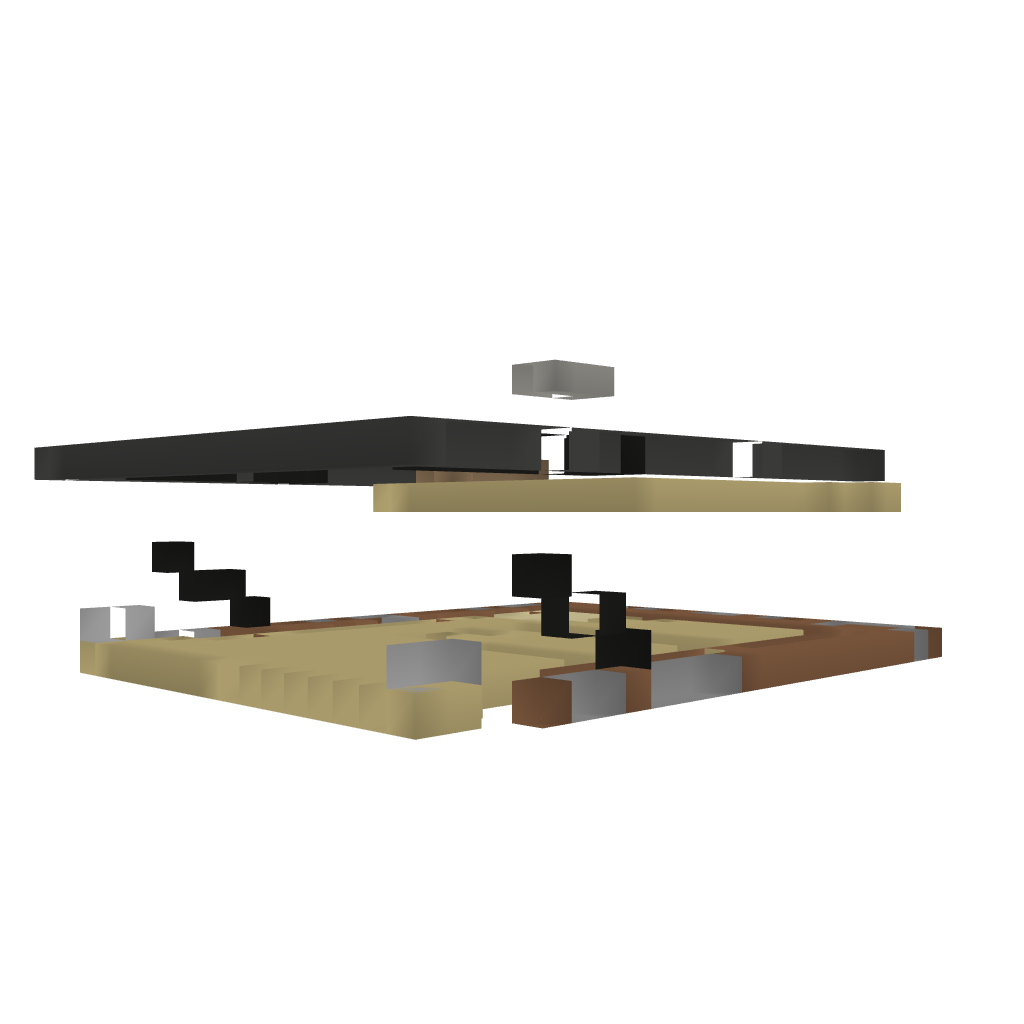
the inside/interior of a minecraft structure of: S-Shaped House - Unfurnished